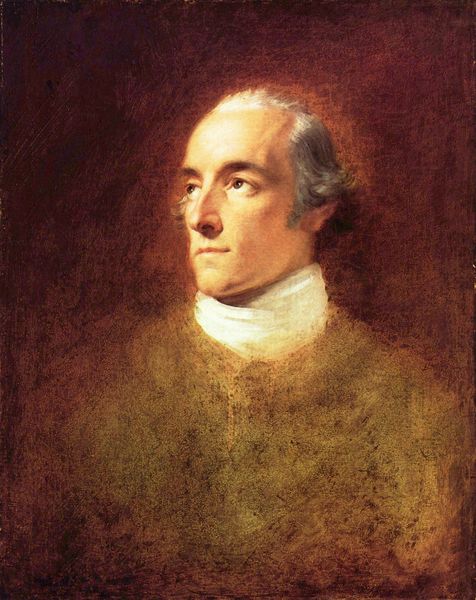
Titel: Porträt des Franz Joseph Graf Saurau
Künstler: Heinrich Friedrich Füger
Standort: Wien
Institution: Österreichische Galerie im Belvedere
Schlagwörter: gemälde, kopf, körper, mann, schatten, weiß, gelb, ocker, braun, frisur, grau, hintergrund, kreide, licht, mitte, mund, nase, ohr, orange, pastell, profil, schwarz, skizze, stirn, vordergrund, blick, rot, schal, tuch, alt, hemd, jacke, augen, inkarnat, kleidung, kragen, sehen, bildnis, hals, portrait, porträt, öl, sonne, gewand, haare, augenbrauen, kinn, lippen, locken, ohren, scheitel, vornehm, lächeln, alter mann, studie, hellbraun, violett, weis, beleuchtung, turner, bischof, ernst, schmal, brauen, büste, glanz, glatze, halstuch, edel, nachdenklich, verträumt, nachdenken, lider, silouette, unscharf, oben, links, koteletten, ölmalerei, pupille, halbglatze, schemenhaft, unvollendet, heiligenschein, erleuchtet, verschwommen, stirnglatze, halbprofil, verwischt, nimbus, portät, untersicht, rotbraun, priester, haaransatz, edelmann, erleuchtung, unfertig, sakral, ader, komisch, gucken, verschlossen, heiligenbild, übermalung, mittig, geischt, auflösung, beschädigt, blickend, lid, lipen, himmelwärts, seltsam, la tour, kotlette, hinterfrund, übermalt, unendlichkeitsstrebend, kotelette, perübke